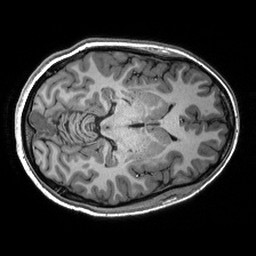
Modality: T1w
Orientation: axial
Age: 22
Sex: female
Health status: healthy
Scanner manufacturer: siemens
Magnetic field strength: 3 T
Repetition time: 2.53 s
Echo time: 0.00288 s